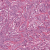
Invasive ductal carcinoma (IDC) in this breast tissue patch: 1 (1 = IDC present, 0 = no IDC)